Question: I've been working days on a program that draws a grid of dots, and I had to start all over again several times because of a bad approach / to complicated. I've come to a point now where I have to draw a line from a clicked dot (point) to a second clicked dot (point) on the form.
Seriously I've been spending hours even days of my time searching for the right approach.
As for now I only managed to get a line drawn from a point on the form to another point on the form on random clicks...
Could someone please help get the code done, its just frustrating me how I don't have any progress after all attempts of drawing a grid of dots..
So what I want to do is "draw a line from a clicked dot (point) to a second clicked dot (point) on the form".
See below of my code:
'''
public partial class Form1 : Form
{
private GridDrawing drawing;
private Point point1;
private Point point2;
List<Point> p1List = new List<Point>(); //Temp
List<Point> p2List = new List<Point>(); //Temp
//True if point1 must be updated
//False if point2 must be updated
private bool firstPoint = true;
private int sizeOfDot;
private int rows;
private int columns;
public Form1()
{
InitializeComponent();
sizeOfDot = 10; //The size of the dot
rows = 6; //The amount of rows for the matrix
columns = 8; //The amount of columns for the matrix
}
private void Form_Paint(object sender, PaintEventArgs e)
{
e.Graphics.FillRectangle(Brushes.White, ClientRectangle); //Fill the form in white
drawing = new GridDrawing(this, rows, columns); //Control, Rows, Columns
foreach (var piece in drawing.Pieces) //Draws all the dots
{
e.Graphics.FillEllipse(Brushes.Black, (piece.Dot.X - sizeOfDot / 2),
(piece.Dot.Y - sizeOfDot / 2), sizeOfDot, sizeOfDot); //Draws the dot
}
using (var pen = new Pen(Color.Black, 2))
{
for (int i = 0; i < p1List.Count; i++)
{
e.Graphics.DrawLine(pen, p1List[i], p2List[i]);
}
}
}
private void startToolStripMenuItem_Click(object sender, EventArgs e)
{}
private void Form1_MouseDown(object sender, MouseEventArgs e)
{
if (firstPoint) //Update point1 or point2
{
//Point 1
point1.X = e.X;
point1.Y = e.Y;
}
else
{
//Point 2
point2.X = e.X;
point2.Y = e.Y;
p1List.Add(point1);
p2List.Add(point2);
}
firstPoint = !firstPoint; //Change the bool value
Invalidate(); //Redraw
}
private void Form1_SizeChanged(object sender, EventArgs e)
{
Invalidate();
}
}
'''
'''
public class GridDrawing
{
private int columns;
private int rows;
private List<GridPiece> pieces;
private Point dot;
//private Point point1; //point1 to start drawing line from
//private Point point2; //point2 to end drawing line from
/// <summary>
/// Constructs a grid
/// </summary>
/// <param name="ctrl"></param>
/// <param name="rows"></param>
/// <param name="columns"></param>
/// <param name="sizeOfDot"></param>
public GridDrawing(Control ctrl, int rows, int columns)
{
this.rows = rows; // The amount of rows in the matrix.
this.columns = columns; // The amount of columns in the matrix.
this.pieces = new List<GridPiece>(); // Initializes the List GridPieces
int xOffset = (int)ctrl.ClientRectangle.Width / (columns + 1); // FP offset for X
int yOffset = (int)ctrl.ClientRectangle.Height / (rows + 1); // FP offset for Y
//Generate the dots
for (int i = 0; i < rows; i++) //Matrix with 6 rows
{
for (int j = 0; j < columns; j++) //Matrix with 8 columns
{
dot = new Point((j + 1) * xOffset, (i + 1) * yOffset); // Center of the dot
GridPiece p = new GridPiece(dot); // Creates a piece
pieces.Add(p); // Puts the piece that has to be drawn in the List<GridPiece>pieces
}
}
}
public List<GridPiece> Pieces //Property List<GridPiece>pieces
{
get { return this.pieces; }
}
public Point Dot //Property Point dot
{
get { return this.dot; }
}
}
'''
'''
public class GridPiece
{
private Point dot;
/// <summary>
/// Constructor of GriedPiece
/// </summary>
/// <param name="bmpPic"></param>
/// <param name="position"></param>
public GridPiece(Point dot)
{
this.dot = dot;
}
public Point Dot
{
get { return dot; }
}
}
'''
Here's an example how I'm trying to make it look like

Could someone please help me?
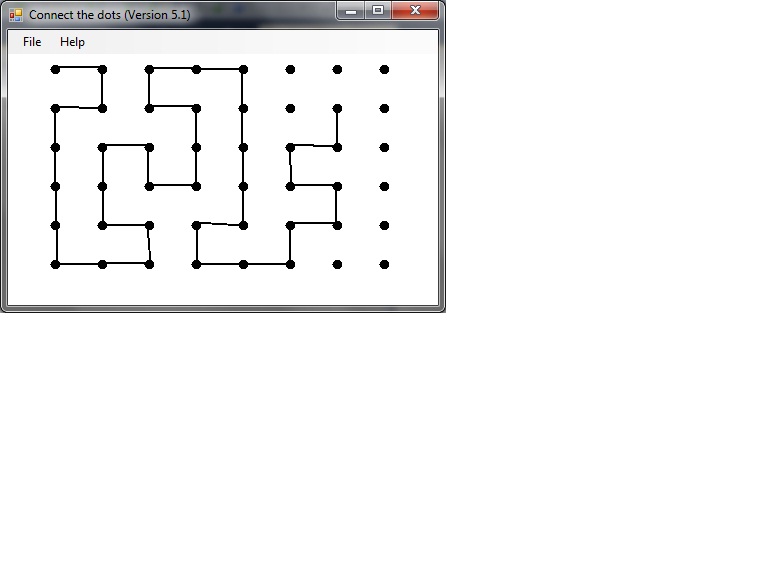
Answer: Here is how to do this. add following code
'''
public class Line
{
public float X1 { get; set; }
public float X2 { get; set; }
public float Y1 { get; set; }
public float Y2 { get; set; }
}
public sealed class Grid : Panel
{
readonly DotDrawing drawing = new DotDrawing();
private List<Line> Markers { get; set; }
public Grid()
{
this.DoubleBuffered = true;
Markers = new List<Line>();
}
protected override void OnPaint(PaintEventArgs e)
{
foreach (Line line in Markers)
{
using (Pen pen = new Pen(Brushes.Black))
{
pen.Width = 2;
e.Graphics.SmoothingMode = SmoothingMode.HighQuality;
e.Graphics.DrawLine(pen, line.X1, line.Y1, line.X2, line.Y2);
}
}drawing.Render(e.Graphics);
base.OnPaint(e);
}
private Dot lastDot;
protected override void OnMouseDown(MouseEventArgs e)
{
base.OnMouseDown(e);
var x = this.drawing.GetDotFromPoint(e.Location);
if (x != null)
{
lastDot = x;
}
else
{
lastDot = null;
}
}
protected override void OnMouseUp(MouseEventArgs e)
{
base.OnMouseUp(e);
var x = this.drawing.GetDotFromPoint(e.Location);
if (x != null)
{
Line line = new Line();
line.X1 = lastDot.Center.X;
line.Y1 = lastDot.Center.Y;
line.X2 = x.Center.X;
line.Y2 = x.Center.Y;
this.Markers.Add(line);
Invalidate();
}
}
}
public class Dot
{
public PointF Location { get; set; }
public int Radius { get; set; }
public PointF Center
{
get
{
return new PointF(this.Bounds.Left + (float)this.Radius,
this.Bounds.Top + (float)this.Radius);
}
}
public RectangleF Bounds
{
get
{
return new RectangleF(Location, new SizeF(2 * Radius, 2 * Radius));
}
}
public Dot()
{
Radius = 5;
}
}
public class DotDrawing
{
private List<Dot> Dots { get; set; }
public int RowCount { get; set; }
public int ColumnCount { get; set; }
public int ColumnSpacing { get; set; }
public int RowSpacing { get; set; }
public int DotRadius { get; set; }
public DotDrawing()
{
Dots = new List<Dot>();
DotRadius = 10;
ColumnCount = 15;
RowCount = 25;
this.RowSpacing = 30;
this.ColumnSpacing = 30;
}
public void Render(Graphics g)
{
this.Dots.Clear();
float x = 0;
float y = 0;
for (int i = 0; i < RowCount; i++)
{
for (int j = 0; j < ColumnCount; j++)
{
{
Dot dot = new Dot();
dot.Location = new PointF(x, y);
using (SolidBrush brush = new SolidBrush(ColorTranslator.FromHtml("#009aff")))
{
g.FillEllipse(brush, dot.Location.X, dot.Location.Y, DotRadius, DotRadius);
}
x += (DotRadius + ColumnSpacing);
Dots.Add(dot);
}
}
x = 0;
y += (DotRadius + this.RowSpacing);
}
}
public Dot GetDotFromPoint(PointF point)
{
for (int i = 0; i < this.Dots.Count; i++)
{
RectangleF rect = this.Dots[i].Bounds;
rect.Inflate(new SizeF(3, 3));
Region region = new Region(rect);
if (region.IsVisible(point))
{
return this.Dots[i];
}
}
return null;
}
}
'''
Drag the Grid from the tool box.
Mouse Click on any of the dots without releasing it point to another grid you'll see the effect.